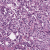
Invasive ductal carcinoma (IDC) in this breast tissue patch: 1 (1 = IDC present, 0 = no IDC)